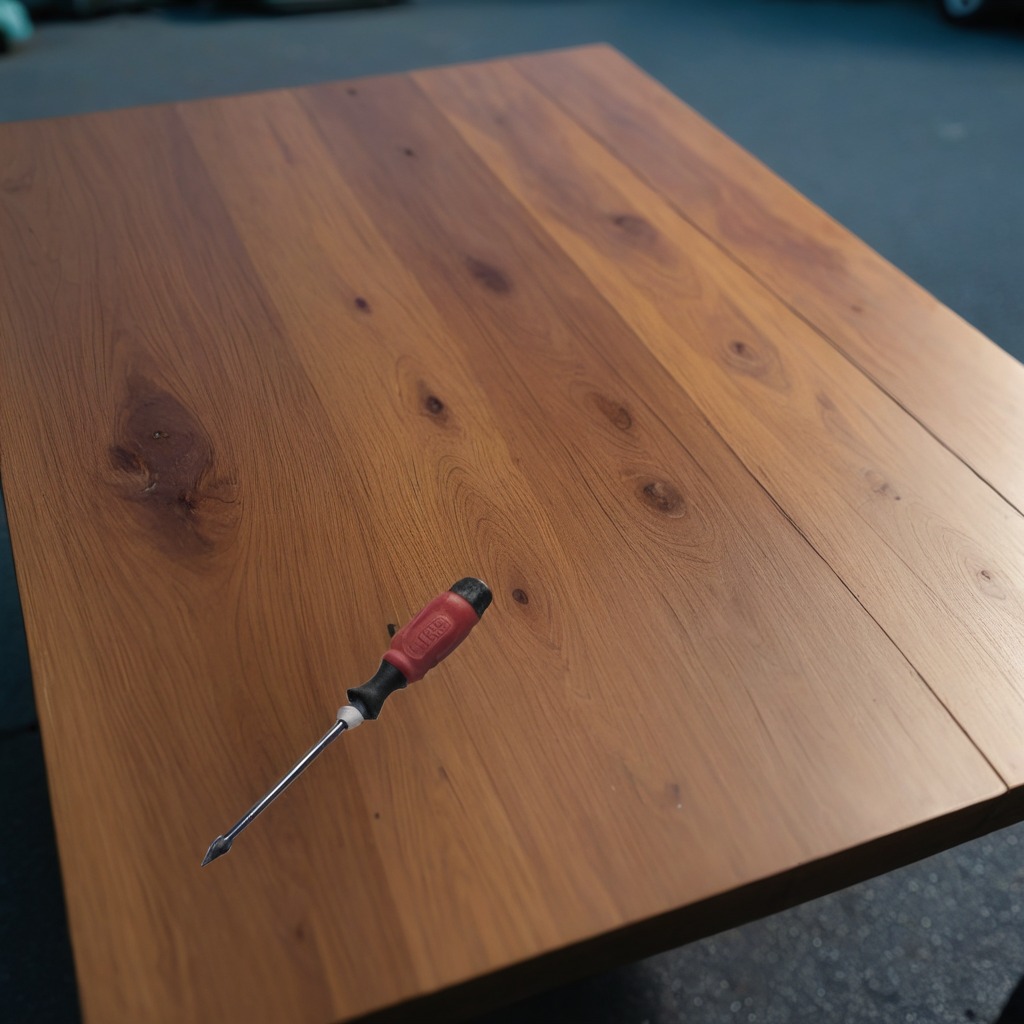
A screwdriver lies on the old table with faint burn marks in a small garage at twilight.